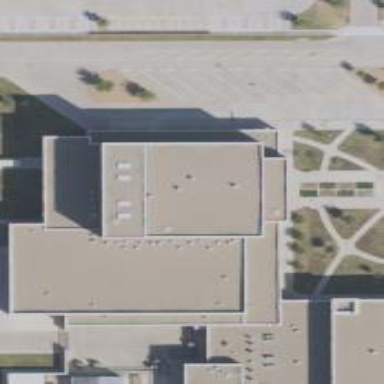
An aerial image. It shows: School building.